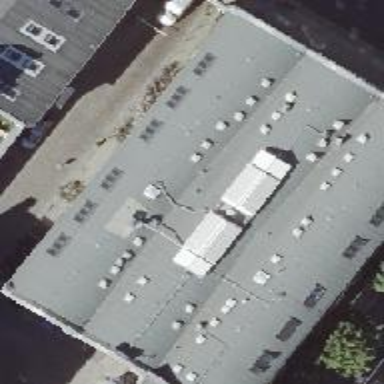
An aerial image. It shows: Warehouse building.